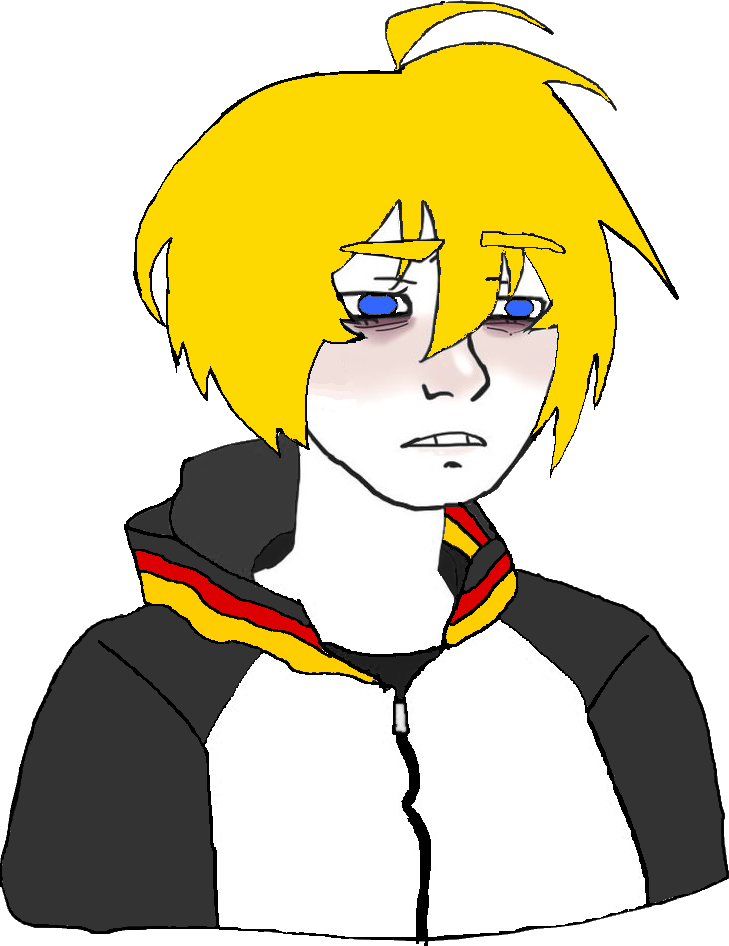
Label: 5_Twinkjak